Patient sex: M
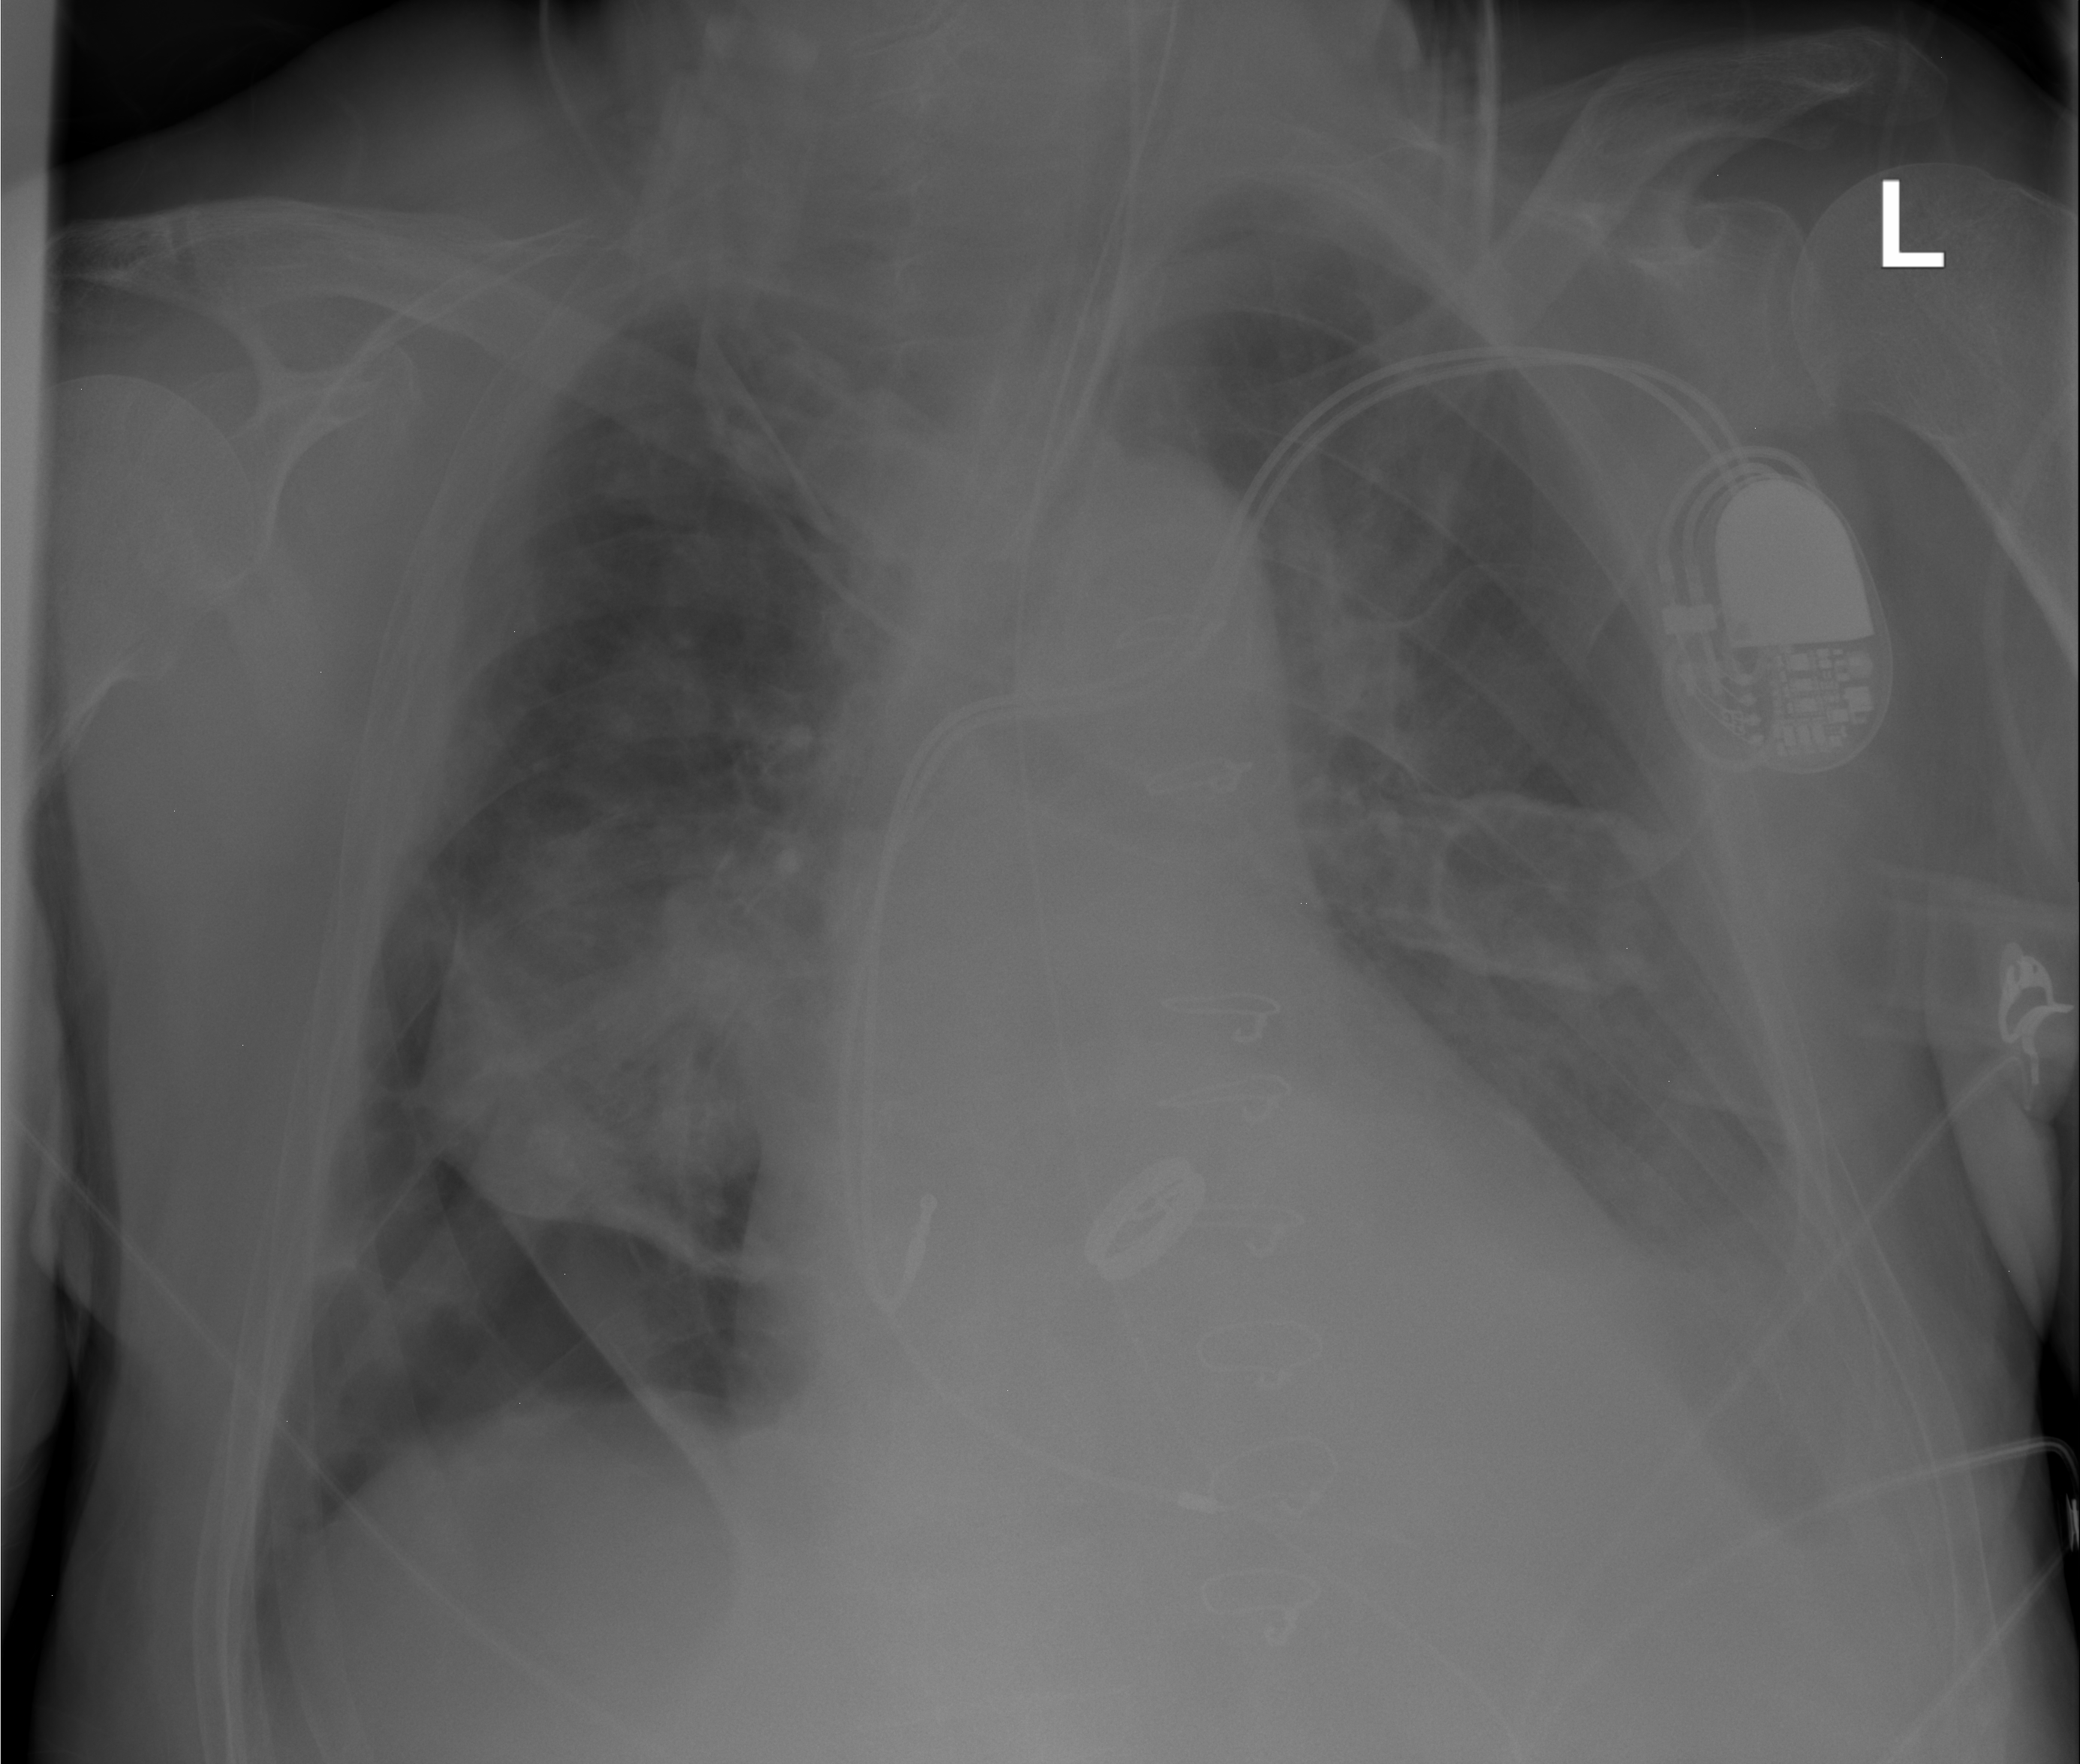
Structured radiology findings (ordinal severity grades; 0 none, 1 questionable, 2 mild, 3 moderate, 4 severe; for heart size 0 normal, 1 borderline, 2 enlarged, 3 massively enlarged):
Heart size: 2
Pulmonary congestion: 0
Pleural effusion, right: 0
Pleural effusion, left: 2
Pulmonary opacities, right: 1
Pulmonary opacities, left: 0
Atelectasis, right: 3
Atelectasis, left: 3